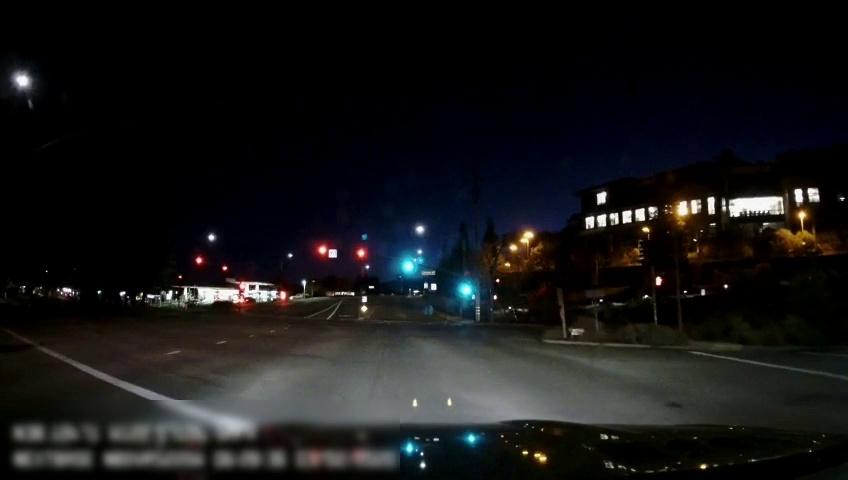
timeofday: Night
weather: Cloudy
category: Drivable Space
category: Vehicles | Car
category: Lanes | Opposite Lane
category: Lanes | Opposite Lane
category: Traffic | Lights
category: Traffic | Lights
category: Traffic | Lights
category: Traffic | Lights
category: Traffic | Lights
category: Traffic | Lights